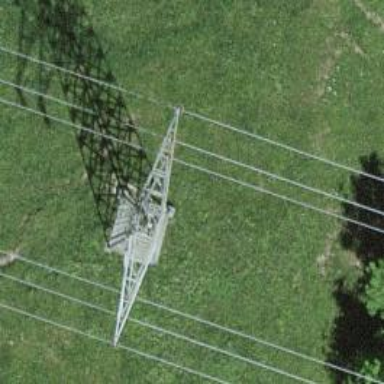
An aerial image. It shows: Towering power structure.